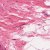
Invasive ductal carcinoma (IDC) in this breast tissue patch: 0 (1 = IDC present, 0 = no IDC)